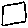
Label: square